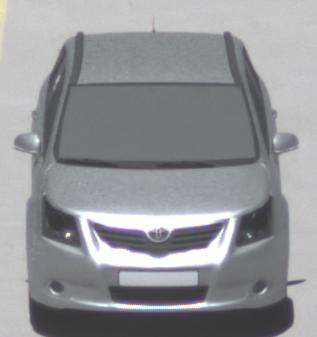
Make: Toyota
Model: Avensis 1.6
Detailed model: Avensis (T27) Notch Back
Model produced from: 2009/01
Model produced until: 2010/08
Doors: 4
Color: white
Road condition: dry road
Daytime: midday
Contrast: high contrast